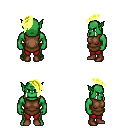
a pixel art fantasy rpg character, male body template, orc, green skin, brown tunic, red pants, gold long mohawk hairstyle, brown shoes, four views (front, back, left, right), 2x2 character sprite sheet, small pixel art, hard edges, no anti-aliasing